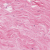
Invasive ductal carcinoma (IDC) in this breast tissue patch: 0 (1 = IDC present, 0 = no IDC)